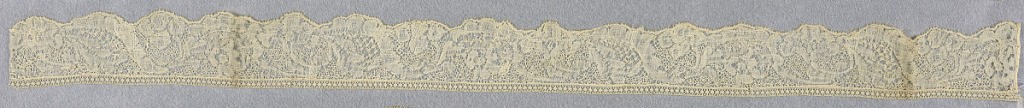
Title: Border
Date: early 18th century
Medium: linen Technique: bobbin lace
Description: Bobbin lace edge, floral vine; early 18th century Binche